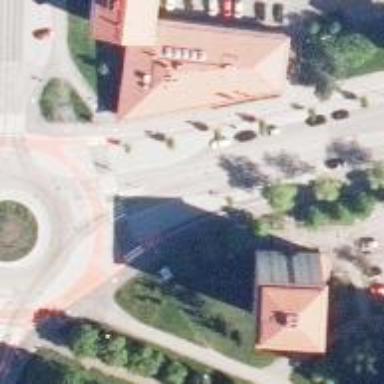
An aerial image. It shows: Cycleway.